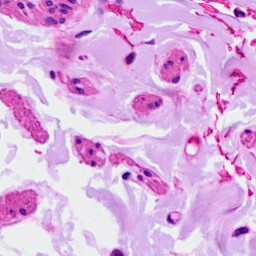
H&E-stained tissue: Ovarian